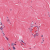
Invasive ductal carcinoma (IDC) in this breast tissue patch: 0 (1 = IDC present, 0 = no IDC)